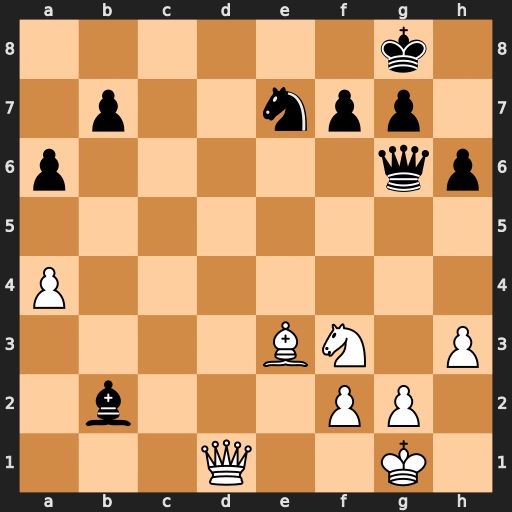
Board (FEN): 6k1/1p2npp1/p5qp/8/P7/4BN1P/1b3PP1/3Q2K1
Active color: w
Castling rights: -
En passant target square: -
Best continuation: Qd8+ Kh7 Qxe7 Qb1+ Kh2